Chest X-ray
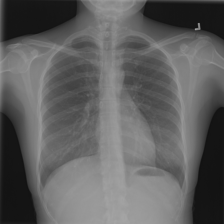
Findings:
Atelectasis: negative
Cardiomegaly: negative
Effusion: negative
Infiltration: negative
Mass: negative
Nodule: negative
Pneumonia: negative
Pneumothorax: negative
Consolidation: negative
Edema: negative
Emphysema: negative
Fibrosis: negative
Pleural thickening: negative
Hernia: negative